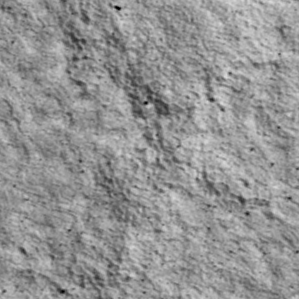
Label: non_frost